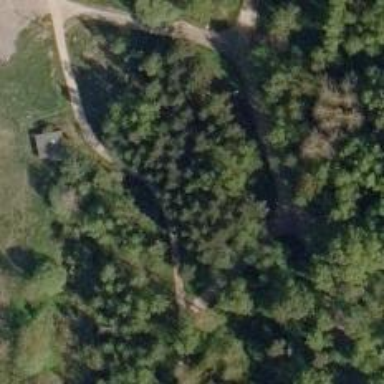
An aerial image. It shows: Path.